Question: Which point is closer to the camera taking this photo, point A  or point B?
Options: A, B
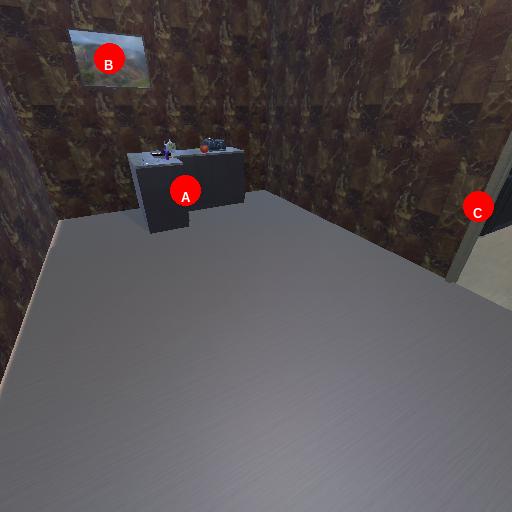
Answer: A